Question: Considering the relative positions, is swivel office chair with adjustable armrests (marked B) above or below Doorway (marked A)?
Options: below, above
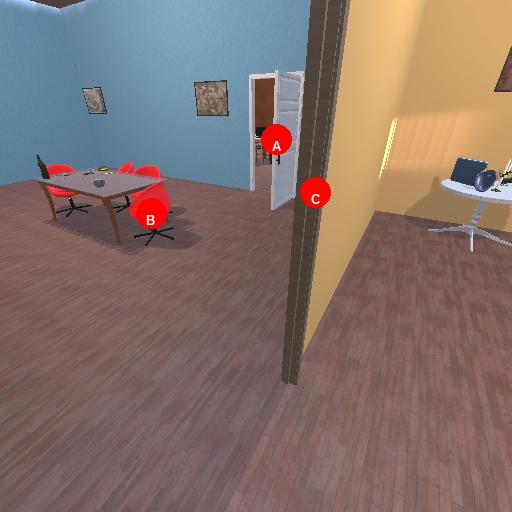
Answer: below